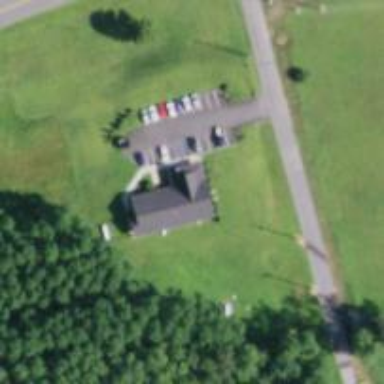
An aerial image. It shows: Veterinary facility.